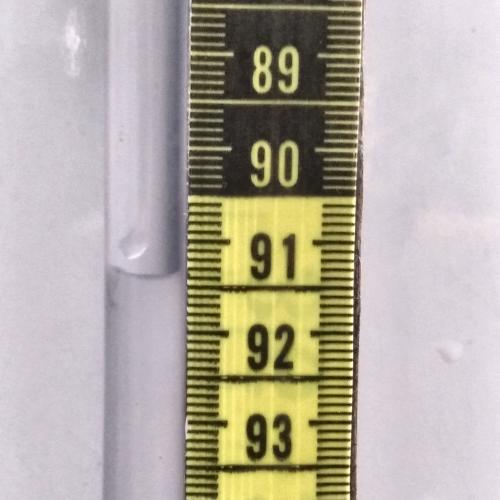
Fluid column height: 91.3 cm